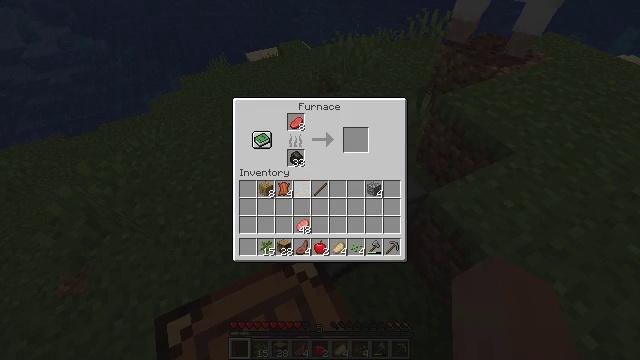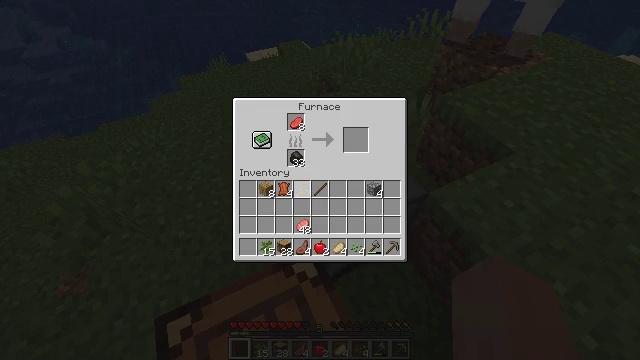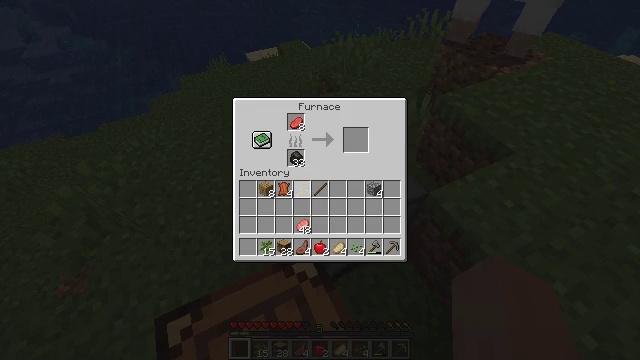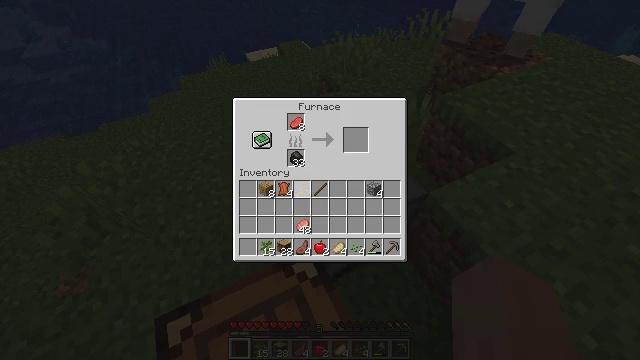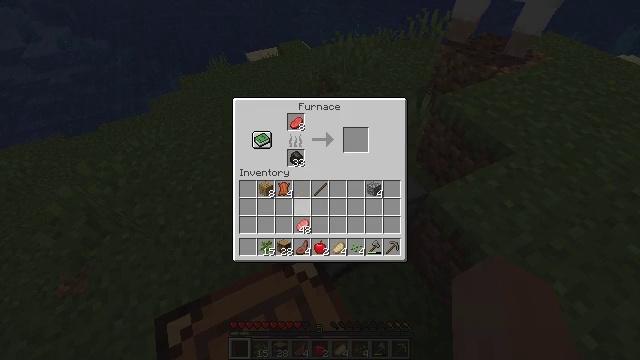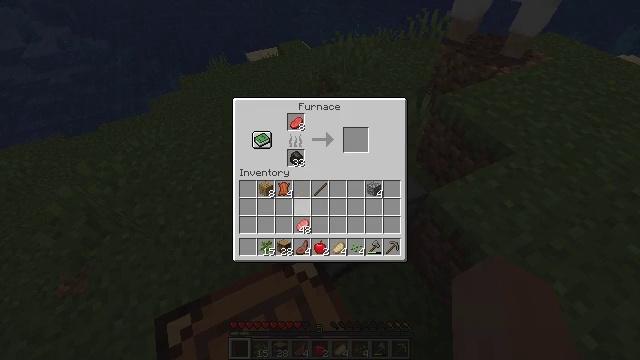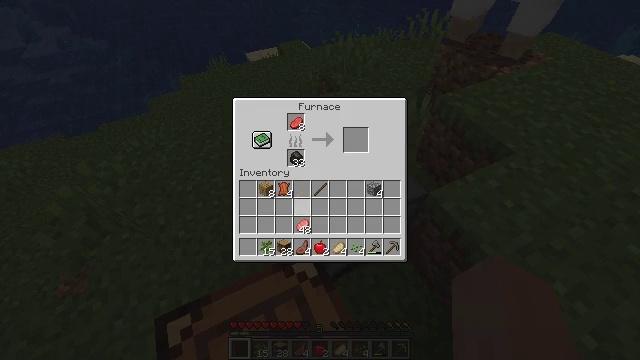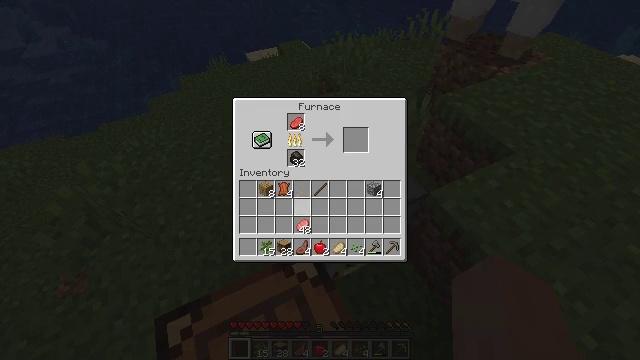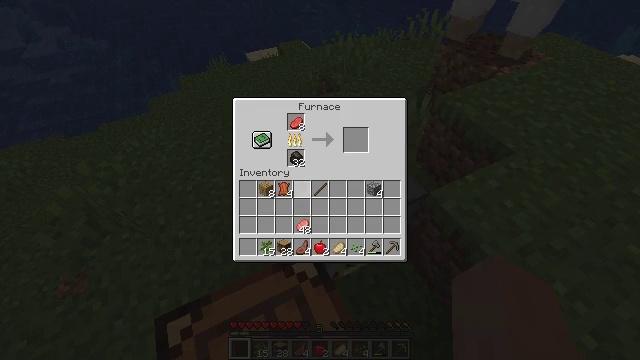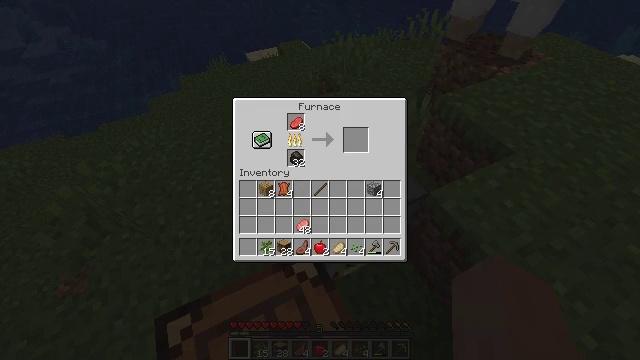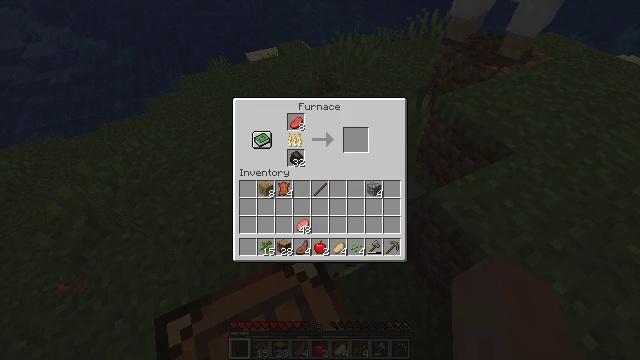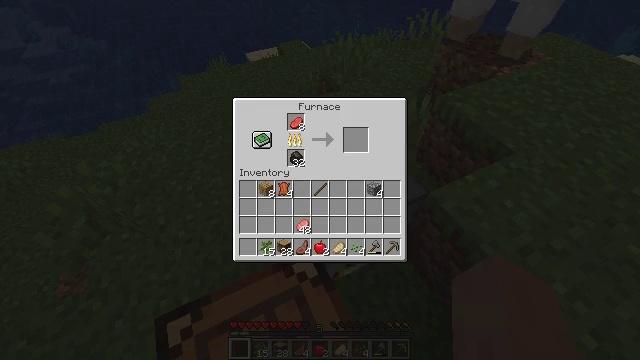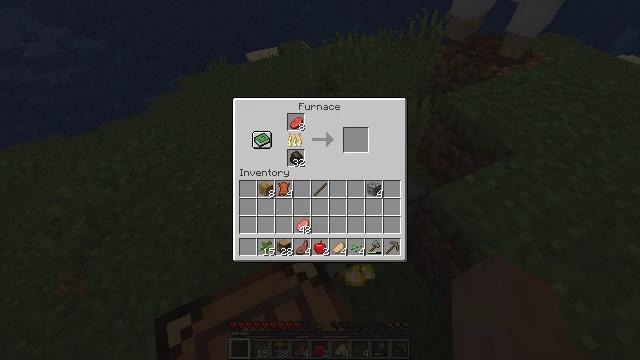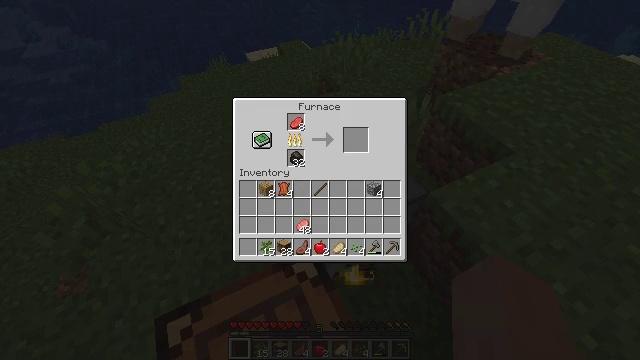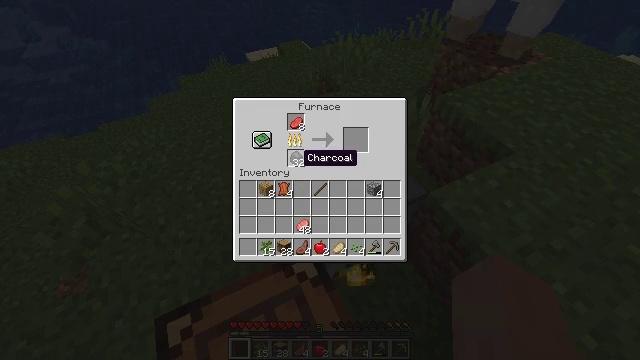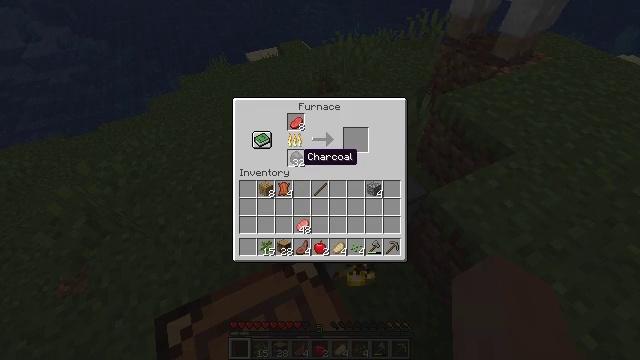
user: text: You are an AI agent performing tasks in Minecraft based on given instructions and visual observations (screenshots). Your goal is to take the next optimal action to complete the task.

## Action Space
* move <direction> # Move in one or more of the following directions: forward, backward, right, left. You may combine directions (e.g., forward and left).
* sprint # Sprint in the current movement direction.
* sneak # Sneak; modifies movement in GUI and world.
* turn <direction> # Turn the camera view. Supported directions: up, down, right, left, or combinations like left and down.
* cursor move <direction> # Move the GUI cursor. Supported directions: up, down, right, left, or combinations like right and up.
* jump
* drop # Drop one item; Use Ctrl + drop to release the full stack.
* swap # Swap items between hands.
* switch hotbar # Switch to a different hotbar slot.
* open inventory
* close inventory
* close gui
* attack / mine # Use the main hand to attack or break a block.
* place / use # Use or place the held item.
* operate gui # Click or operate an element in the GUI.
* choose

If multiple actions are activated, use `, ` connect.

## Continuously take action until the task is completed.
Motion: motion action
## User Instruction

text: Craft a cooked beef on the furnace.
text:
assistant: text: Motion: sneak, attack / mine
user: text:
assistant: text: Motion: sneak, attack / mine
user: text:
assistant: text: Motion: no_op
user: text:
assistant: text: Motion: turn down
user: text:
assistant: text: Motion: no_op
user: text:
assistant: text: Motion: no_op
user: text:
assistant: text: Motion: turn up
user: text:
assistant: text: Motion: turn up
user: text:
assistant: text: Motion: no_op
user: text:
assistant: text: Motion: no_op
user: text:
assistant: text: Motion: no_op
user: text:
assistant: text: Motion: no_op
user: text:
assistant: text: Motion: no_op
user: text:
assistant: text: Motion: no_op
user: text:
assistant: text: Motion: no_op
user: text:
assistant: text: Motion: no_op
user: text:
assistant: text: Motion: sneak
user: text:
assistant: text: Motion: sneak
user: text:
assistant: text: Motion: sneak
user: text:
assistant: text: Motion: sneak
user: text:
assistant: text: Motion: sneak
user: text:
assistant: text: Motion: sneak
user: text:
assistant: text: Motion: sneak
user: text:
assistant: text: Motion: sneak
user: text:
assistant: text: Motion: sneak, attack / mine
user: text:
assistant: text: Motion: sneak, attack / mine
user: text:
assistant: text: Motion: sneak, attack / mine
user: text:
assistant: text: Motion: sneak
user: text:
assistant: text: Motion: no_op
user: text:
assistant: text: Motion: turn down